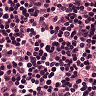
Metastatic tissue present: no